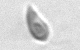
Label: Cryptophyta